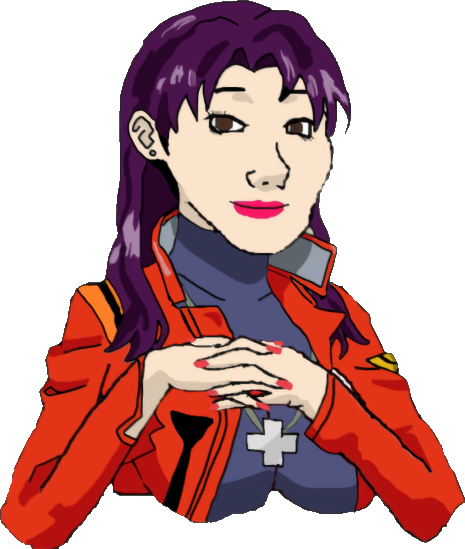
Label: 5_Abusive_Wife